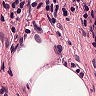
Metastatic tissue present: no